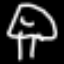
Label: mushroom